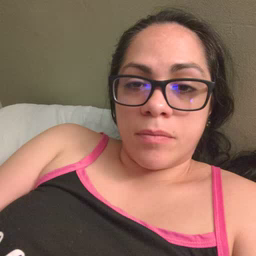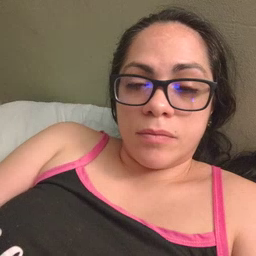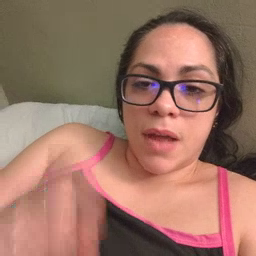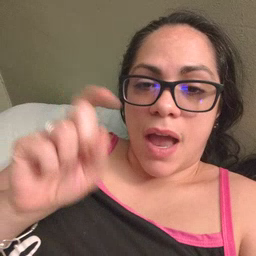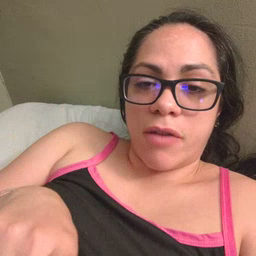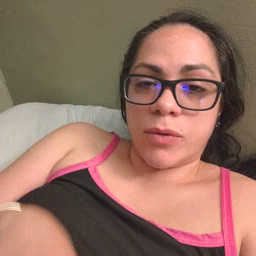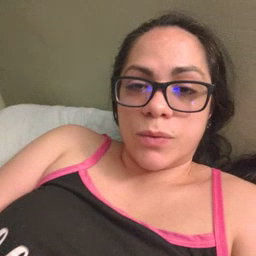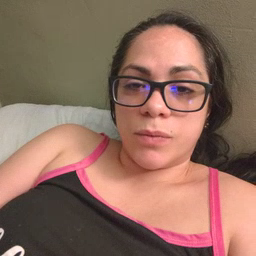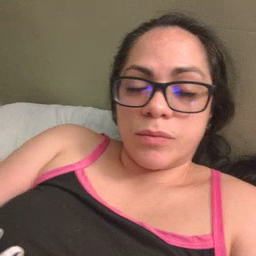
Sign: haveto